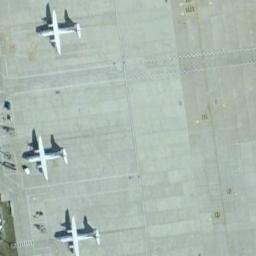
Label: airplane